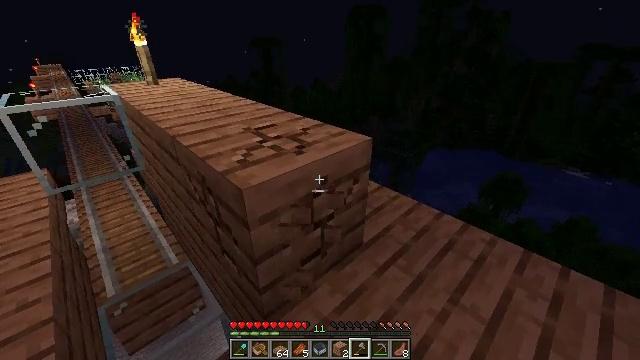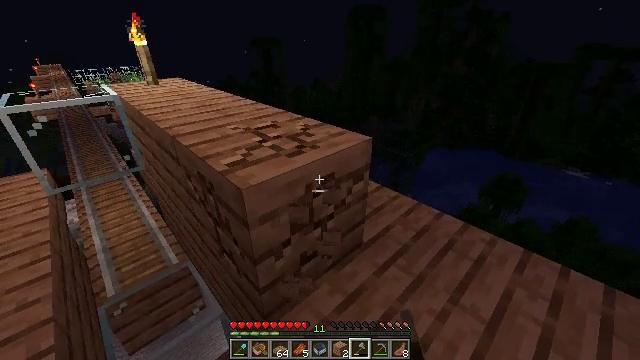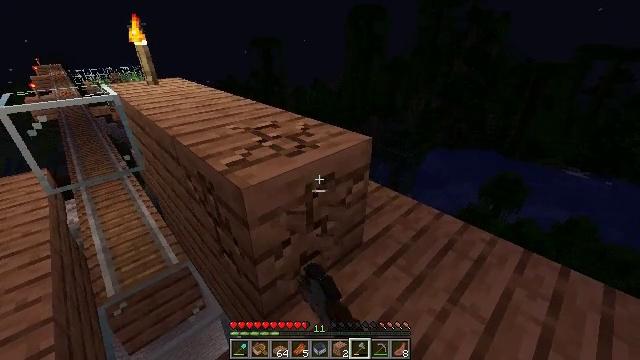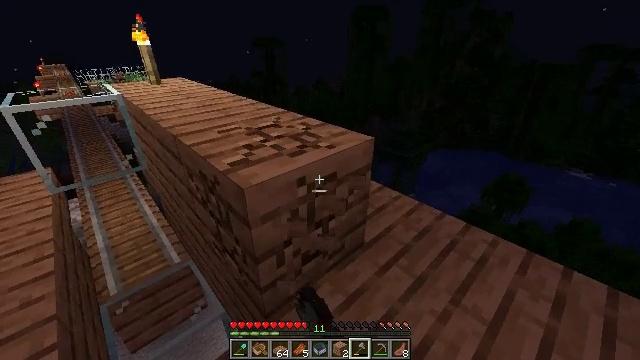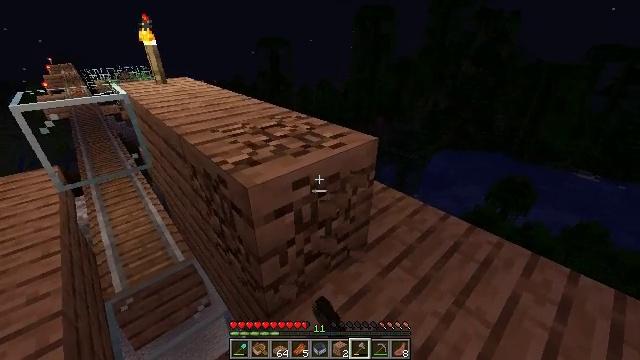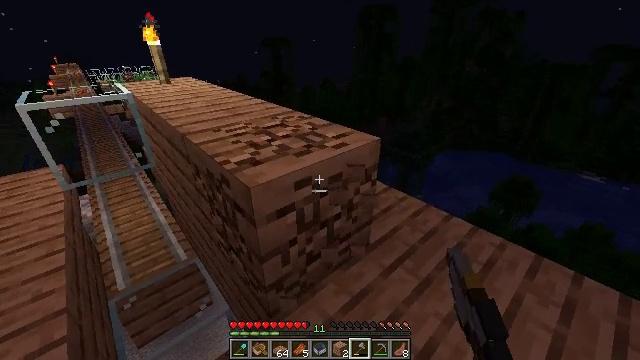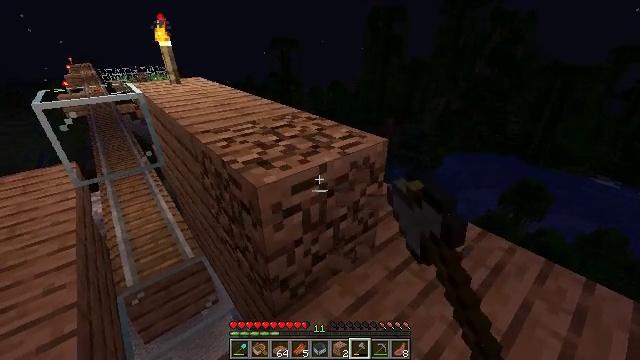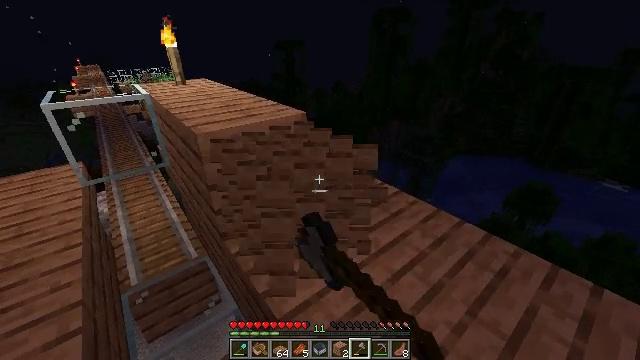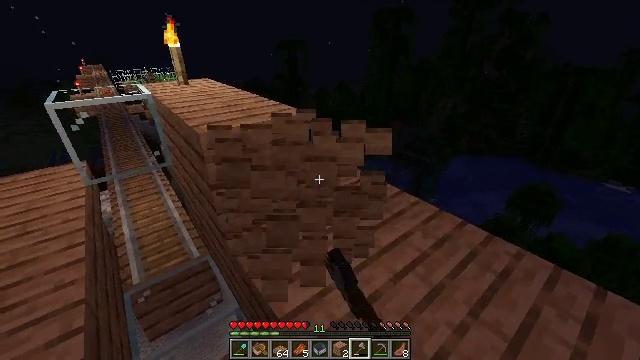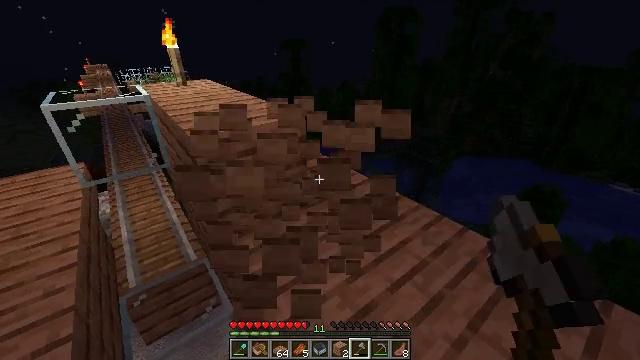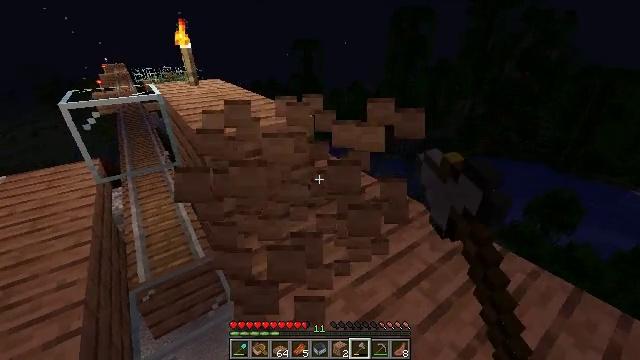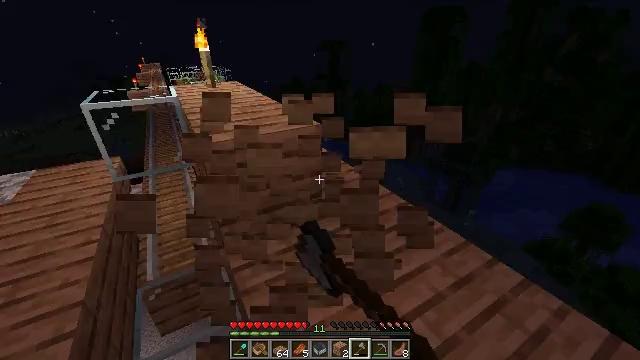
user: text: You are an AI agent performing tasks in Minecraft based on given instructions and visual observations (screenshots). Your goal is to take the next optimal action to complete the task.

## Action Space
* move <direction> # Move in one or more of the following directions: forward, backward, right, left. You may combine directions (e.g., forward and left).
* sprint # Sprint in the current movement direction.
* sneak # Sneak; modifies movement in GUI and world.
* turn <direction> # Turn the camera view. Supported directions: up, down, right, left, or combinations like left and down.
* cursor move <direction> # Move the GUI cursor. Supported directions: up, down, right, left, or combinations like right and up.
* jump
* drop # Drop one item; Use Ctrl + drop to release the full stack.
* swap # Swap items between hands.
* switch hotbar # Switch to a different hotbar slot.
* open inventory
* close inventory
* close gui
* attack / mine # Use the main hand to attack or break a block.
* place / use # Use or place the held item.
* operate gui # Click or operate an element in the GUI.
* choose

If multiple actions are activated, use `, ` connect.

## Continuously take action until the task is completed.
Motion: motion action
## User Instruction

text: Mine the jungle slab from a structure.
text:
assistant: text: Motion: attack / mine
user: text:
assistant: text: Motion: attack / mine
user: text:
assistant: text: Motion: attack / mine
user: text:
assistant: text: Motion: attack / mine
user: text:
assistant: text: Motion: attack / mine
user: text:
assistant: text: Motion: turn left, attack / mine
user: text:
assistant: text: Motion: attack / mine
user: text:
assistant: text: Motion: attack / mine
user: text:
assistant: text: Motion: move forward and move right, attack / mine
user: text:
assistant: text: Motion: move forward and move right, turn left, attack / mine
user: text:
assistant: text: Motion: move forward and move right, turn left, attack / mine
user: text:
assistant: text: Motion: attack / mine